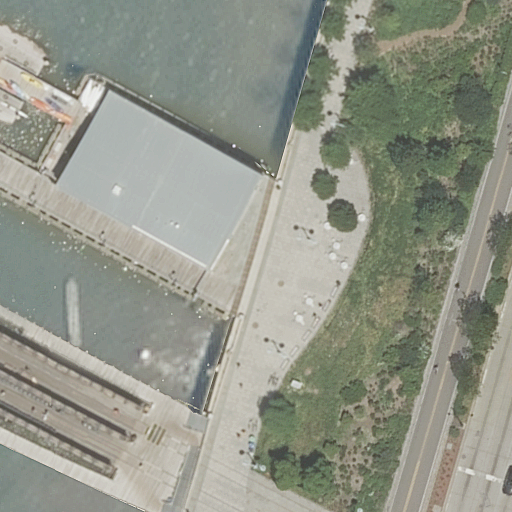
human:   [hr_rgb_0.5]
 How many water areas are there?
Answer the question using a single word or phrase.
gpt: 1

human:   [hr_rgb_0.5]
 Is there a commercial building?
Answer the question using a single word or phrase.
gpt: no

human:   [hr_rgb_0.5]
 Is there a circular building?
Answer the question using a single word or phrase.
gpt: no

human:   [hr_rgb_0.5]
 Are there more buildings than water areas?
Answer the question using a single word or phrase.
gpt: no

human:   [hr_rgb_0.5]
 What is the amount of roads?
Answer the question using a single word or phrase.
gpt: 4

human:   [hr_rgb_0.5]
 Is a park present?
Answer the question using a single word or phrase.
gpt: yes

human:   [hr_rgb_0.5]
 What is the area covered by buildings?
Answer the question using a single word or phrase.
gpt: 768m2

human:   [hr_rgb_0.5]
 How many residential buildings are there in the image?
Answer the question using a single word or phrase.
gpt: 1

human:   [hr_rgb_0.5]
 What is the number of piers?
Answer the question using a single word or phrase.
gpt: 2

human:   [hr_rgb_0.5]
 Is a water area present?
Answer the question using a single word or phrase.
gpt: yes

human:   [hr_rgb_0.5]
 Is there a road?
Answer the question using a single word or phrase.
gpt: yes

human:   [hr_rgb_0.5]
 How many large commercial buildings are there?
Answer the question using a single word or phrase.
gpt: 0

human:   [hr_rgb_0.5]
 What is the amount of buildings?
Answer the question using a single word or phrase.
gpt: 1

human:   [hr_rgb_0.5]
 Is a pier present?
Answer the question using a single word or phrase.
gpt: yes

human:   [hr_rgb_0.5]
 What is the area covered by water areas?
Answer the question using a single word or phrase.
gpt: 5170m2

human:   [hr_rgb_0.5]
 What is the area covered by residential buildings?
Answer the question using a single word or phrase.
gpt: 768m2

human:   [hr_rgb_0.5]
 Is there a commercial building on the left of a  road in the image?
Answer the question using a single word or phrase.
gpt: no

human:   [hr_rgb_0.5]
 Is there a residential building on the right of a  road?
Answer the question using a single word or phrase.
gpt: no

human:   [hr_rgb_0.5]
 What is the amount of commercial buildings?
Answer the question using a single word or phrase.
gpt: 0

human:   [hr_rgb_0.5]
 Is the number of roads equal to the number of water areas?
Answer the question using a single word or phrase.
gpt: no

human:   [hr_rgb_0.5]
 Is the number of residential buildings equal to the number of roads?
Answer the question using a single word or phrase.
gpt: no

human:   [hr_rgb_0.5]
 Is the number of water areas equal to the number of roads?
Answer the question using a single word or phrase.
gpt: no

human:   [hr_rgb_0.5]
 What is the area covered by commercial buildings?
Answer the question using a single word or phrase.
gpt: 0m2

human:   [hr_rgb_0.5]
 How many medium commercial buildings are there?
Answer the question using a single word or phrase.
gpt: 0

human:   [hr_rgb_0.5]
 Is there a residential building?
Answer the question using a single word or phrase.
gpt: yes

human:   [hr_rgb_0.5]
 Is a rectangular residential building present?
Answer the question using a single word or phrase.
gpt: yes

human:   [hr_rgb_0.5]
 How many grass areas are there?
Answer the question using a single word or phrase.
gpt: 1

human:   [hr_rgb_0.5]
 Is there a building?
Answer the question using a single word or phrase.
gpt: yes

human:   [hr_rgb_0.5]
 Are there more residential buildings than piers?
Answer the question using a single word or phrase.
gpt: no

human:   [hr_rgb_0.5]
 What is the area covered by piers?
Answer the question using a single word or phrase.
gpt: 1352m2

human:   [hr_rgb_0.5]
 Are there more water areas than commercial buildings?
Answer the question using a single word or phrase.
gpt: yes

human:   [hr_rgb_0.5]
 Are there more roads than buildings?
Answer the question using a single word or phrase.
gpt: yes

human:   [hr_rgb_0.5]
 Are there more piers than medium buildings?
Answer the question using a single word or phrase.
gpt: yes

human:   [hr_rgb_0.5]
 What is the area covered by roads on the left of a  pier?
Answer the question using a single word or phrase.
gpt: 0m2

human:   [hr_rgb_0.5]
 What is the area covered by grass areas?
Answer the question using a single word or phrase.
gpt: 233m2

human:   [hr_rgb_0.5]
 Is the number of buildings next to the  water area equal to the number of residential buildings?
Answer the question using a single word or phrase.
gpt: yes

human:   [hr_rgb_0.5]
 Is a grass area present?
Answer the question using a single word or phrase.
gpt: yes

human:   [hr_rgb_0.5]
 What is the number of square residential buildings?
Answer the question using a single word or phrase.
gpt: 0

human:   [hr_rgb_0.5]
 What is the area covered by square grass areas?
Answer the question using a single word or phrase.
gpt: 0m2

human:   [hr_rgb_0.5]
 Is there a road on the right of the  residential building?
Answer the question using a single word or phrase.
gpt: yes

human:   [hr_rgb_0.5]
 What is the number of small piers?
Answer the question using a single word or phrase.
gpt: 1

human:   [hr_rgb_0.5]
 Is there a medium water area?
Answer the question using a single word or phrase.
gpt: no

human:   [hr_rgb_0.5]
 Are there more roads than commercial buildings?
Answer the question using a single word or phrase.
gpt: yes

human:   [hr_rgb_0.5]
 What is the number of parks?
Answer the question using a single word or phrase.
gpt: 1

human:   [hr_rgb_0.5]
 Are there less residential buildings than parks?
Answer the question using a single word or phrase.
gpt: no

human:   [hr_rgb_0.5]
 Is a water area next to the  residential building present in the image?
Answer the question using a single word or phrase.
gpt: yes

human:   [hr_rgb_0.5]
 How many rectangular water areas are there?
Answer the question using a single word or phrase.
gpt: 0

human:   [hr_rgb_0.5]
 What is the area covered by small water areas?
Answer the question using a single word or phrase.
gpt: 0m2

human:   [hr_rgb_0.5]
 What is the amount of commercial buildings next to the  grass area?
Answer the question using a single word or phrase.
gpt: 0

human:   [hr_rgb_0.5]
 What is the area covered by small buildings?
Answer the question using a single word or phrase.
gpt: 0m2

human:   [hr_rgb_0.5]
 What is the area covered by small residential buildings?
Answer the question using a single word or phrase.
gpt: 0m2

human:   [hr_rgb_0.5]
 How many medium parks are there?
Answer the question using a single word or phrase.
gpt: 1

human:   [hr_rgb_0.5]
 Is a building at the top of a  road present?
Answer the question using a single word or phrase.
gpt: yes

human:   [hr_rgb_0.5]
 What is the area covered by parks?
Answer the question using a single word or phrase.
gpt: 101m2

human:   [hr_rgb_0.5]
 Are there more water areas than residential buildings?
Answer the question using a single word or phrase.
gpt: no

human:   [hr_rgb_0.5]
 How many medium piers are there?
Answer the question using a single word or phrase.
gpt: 0

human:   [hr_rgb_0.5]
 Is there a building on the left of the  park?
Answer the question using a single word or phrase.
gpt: yes

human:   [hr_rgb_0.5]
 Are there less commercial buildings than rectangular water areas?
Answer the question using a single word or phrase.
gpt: no

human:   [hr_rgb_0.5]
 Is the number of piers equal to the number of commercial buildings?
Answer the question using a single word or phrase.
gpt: no

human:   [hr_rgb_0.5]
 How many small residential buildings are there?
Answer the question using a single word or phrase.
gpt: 0

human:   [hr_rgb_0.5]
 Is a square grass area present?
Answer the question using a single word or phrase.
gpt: no

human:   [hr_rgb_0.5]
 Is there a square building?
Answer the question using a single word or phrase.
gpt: no

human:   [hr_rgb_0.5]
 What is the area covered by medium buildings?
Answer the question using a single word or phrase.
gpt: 0m2

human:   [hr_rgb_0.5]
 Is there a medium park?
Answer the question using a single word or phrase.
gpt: yes